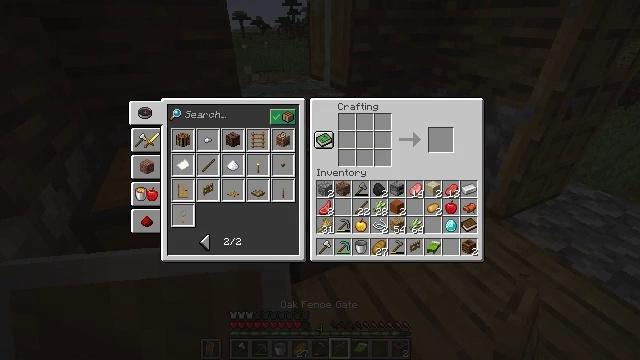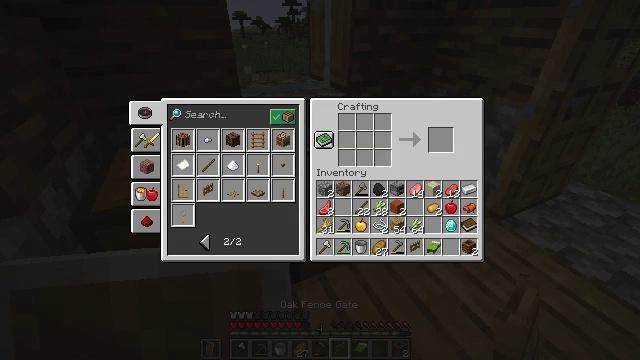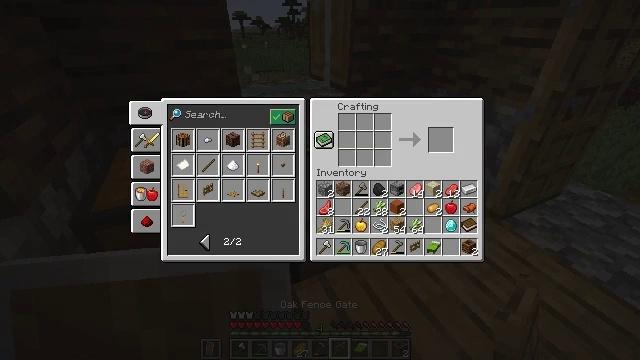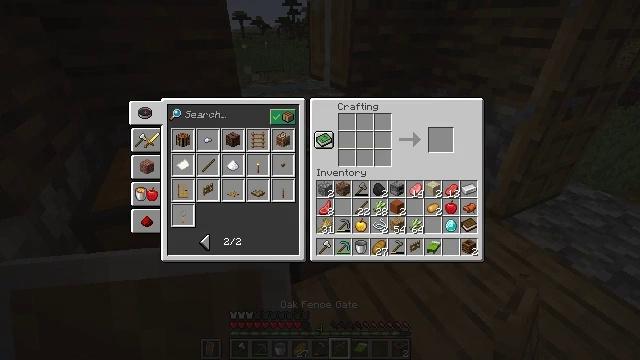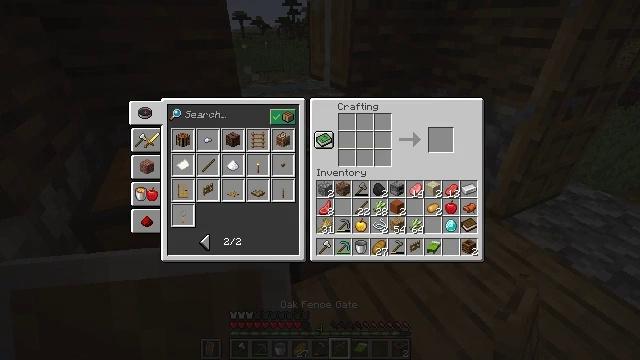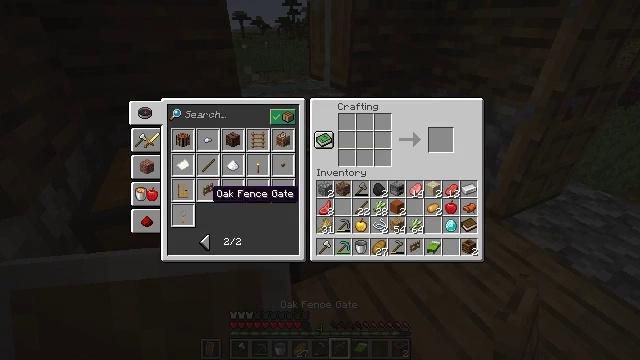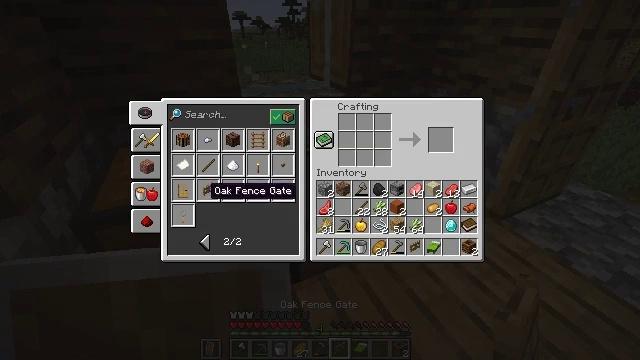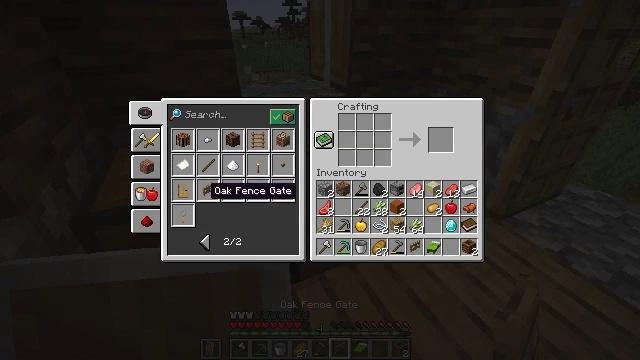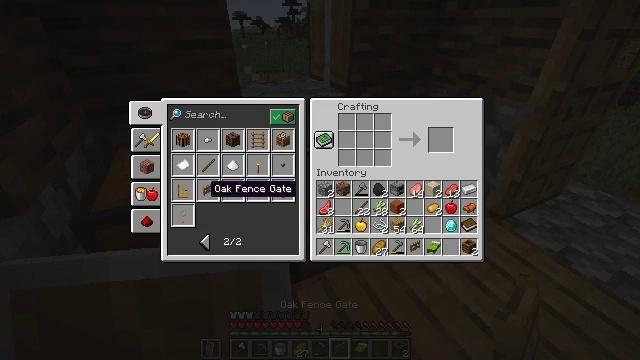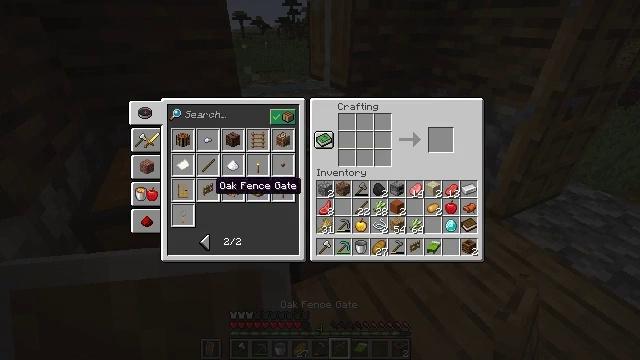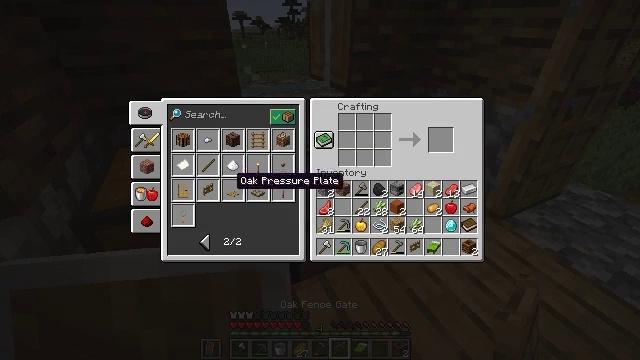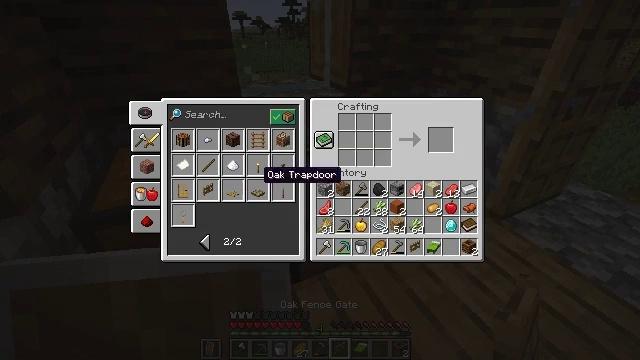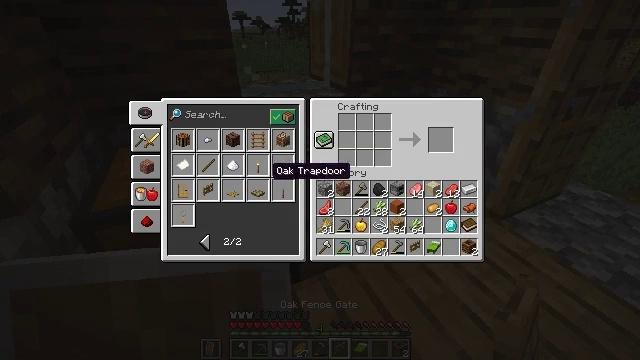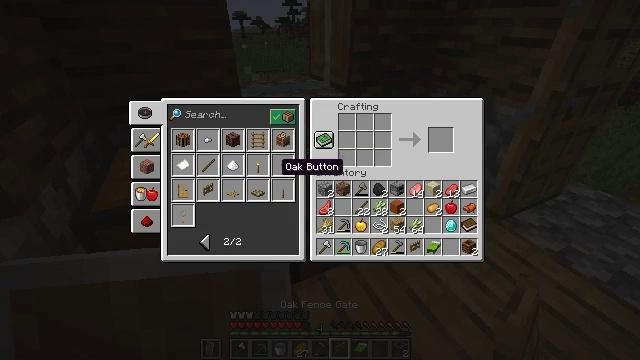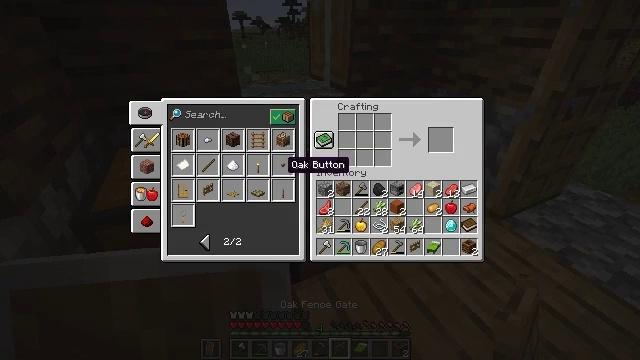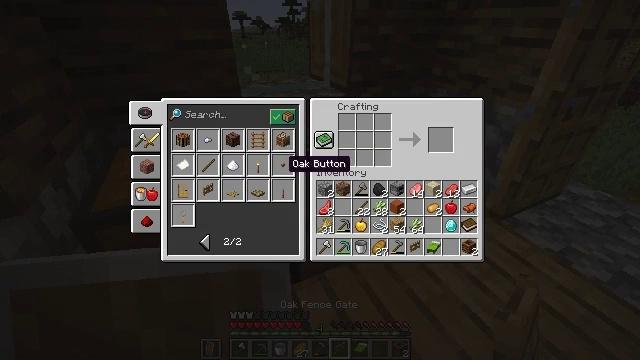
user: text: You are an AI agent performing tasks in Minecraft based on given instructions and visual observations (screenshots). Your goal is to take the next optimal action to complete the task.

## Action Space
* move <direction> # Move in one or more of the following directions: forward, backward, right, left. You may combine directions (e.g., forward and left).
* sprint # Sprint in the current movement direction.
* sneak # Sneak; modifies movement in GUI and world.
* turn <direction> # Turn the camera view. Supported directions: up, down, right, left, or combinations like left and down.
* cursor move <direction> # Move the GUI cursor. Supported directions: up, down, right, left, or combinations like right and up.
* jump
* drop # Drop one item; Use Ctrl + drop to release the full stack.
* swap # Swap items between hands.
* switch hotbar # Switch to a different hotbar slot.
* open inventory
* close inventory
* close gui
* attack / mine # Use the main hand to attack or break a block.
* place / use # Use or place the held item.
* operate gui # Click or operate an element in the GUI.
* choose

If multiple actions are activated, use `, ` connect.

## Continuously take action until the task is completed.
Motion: motion action
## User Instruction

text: Use oak materials and sticks to make an oak fence.
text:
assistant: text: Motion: no_op
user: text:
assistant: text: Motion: no_op
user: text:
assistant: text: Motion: no_op
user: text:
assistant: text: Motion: cursor move left
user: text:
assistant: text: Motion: no_op
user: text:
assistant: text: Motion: no_op
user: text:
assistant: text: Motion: no_op
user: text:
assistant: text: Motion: no_op
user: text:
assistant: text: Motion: no_op
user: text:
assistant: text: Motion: cursor move right
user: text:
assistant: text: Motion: cursor move right
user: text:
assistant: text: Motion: cursor move right
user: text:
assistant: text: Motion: cursor move right
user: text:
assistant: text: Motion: no_op
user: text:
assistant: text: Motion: no_op
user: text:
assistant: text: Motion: no_op
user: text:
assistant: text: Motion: no_op
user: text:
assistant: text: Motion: no_op
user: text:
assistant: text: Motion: no_op
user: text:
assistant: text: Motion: no_op
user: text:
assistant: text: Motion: cursor move down
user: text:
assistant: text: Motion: cursor move down
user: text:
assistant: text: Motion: no_op
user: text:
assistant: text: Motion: no_op
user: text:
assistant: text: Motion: no_op
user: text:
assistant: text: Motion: cursor move right
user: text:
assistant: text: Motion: cursor move right
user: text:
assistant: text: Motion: no_op
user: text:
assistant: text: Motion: no_op
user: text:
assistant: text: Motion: no_op